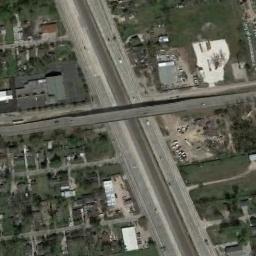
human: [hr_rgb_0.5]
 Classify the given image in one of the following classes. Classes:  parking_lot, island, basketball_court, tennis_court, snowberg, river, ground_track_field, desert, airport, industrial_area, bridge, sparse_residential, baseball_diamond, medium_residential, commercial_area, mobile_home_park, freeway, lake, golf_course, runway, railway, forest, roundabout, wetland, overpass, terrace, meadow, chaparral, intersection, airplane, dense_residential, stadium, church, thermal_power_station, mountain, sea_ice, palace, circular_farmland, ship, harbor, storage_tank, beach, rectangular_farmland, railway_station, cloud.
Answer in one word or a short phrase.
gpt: overpass